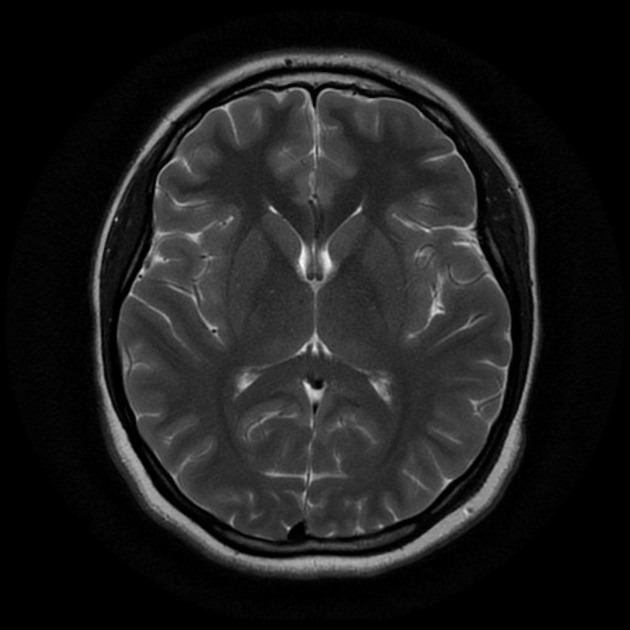
Label: notumor